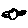
Label: bird